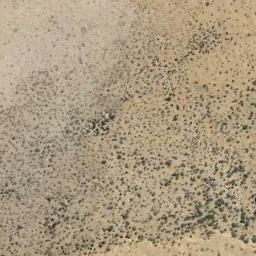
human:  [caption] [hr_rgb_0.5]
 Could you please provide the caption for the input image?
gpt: There are many bushes make up the chaparral on the desert .

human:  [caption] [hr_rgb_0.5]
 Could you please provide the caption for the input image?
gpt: There are several winding paths in the jungle .

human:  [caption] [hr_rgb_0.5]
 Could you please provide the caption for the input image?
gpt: A lot of dense small chaparrals grow in the desert .

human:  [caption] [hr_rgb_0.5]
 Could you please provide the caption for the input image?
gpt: Chaparral is evenly distributed on the sand .

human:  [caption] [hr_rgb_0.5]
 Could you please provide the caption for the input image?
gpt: The chaparral is scattered and sparse .